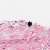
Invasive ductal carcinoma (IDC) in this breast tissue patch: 0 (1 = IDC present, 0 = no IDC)